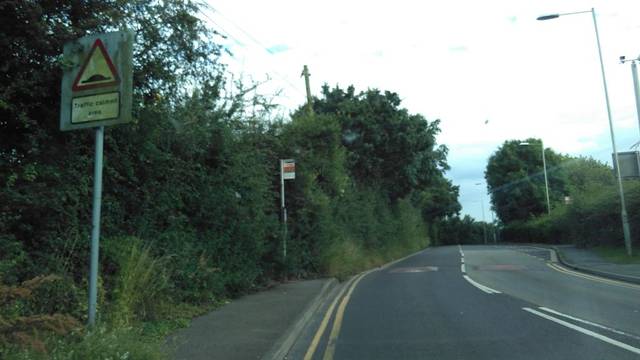
Region: United Kingdom
Coordinates: 51.3, 1.074